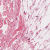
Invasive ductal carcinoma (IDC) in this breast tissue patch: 0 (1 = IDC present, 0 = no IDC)